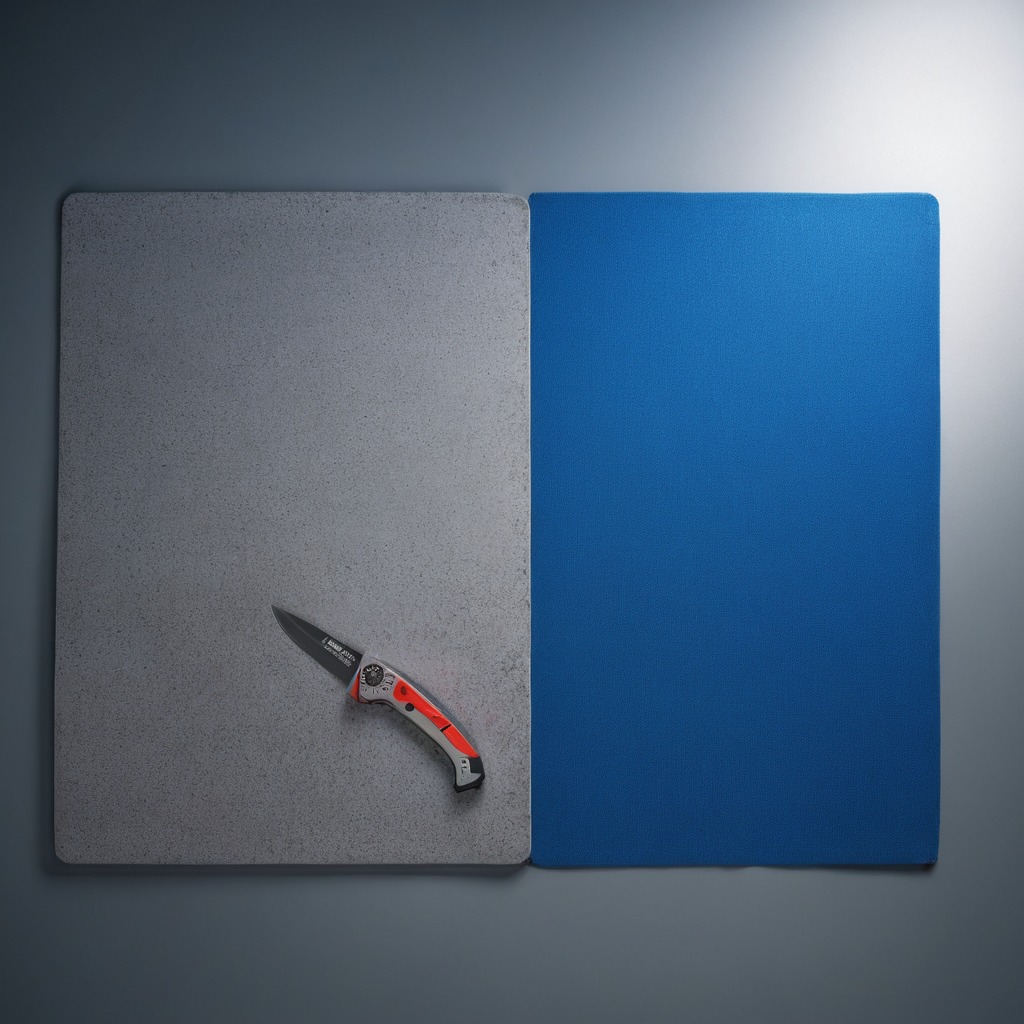
A utility knife lies on a clean granite tabletop covered with a blue rubber mat inside a workshop under bright overhead lighting crisp shadows high clarity worn but beneath the mat